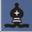
Piece: bB